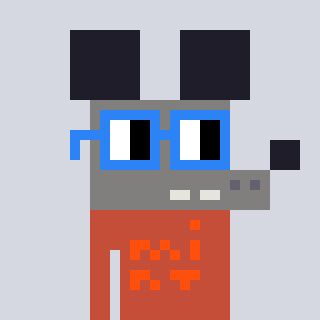
a pixel art character with square blue glasses, a mouse-shaped head and a rust-colored body on a cool background